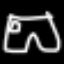
Label: pants